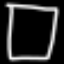
Label: square